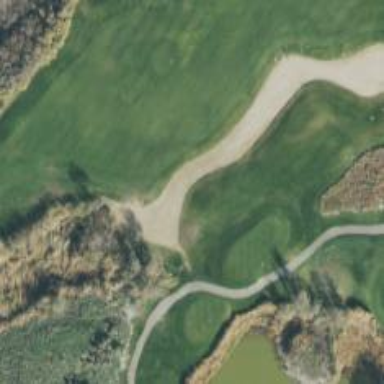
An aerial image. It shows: Service road used as golf cart path.